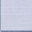
Piece: xx